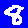
Digit: 8